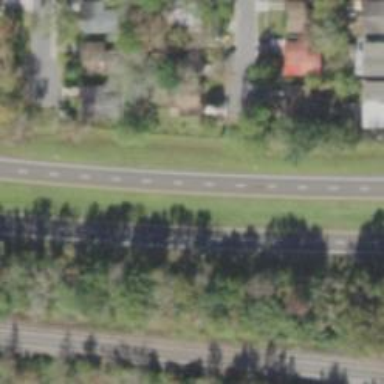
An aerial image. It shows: Asphalt road designated as trunk highway.